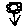
Label: flower